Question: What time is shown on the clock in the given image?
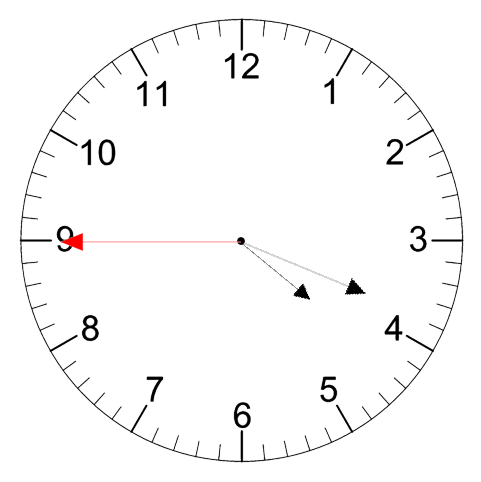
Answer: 04:18:45